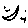
Label: moon